Field crop: maize
Growth stage: 2
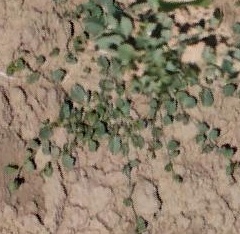
Species: convolvulus